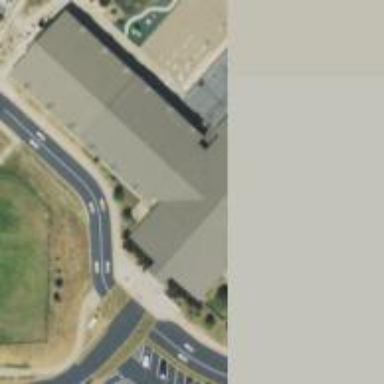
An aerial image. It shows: School building.